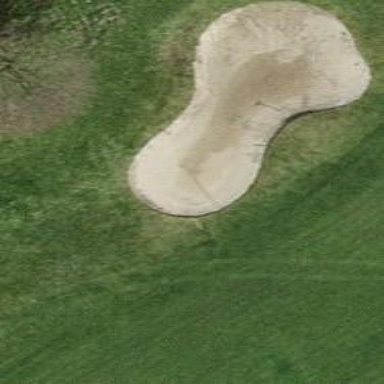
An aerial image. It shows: Sand bunker on golf course.